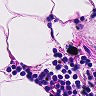
Metastatic tissue present: no